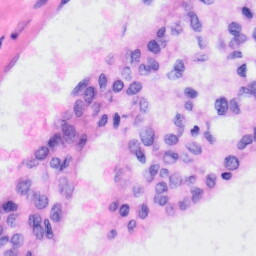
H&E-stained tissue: Liver